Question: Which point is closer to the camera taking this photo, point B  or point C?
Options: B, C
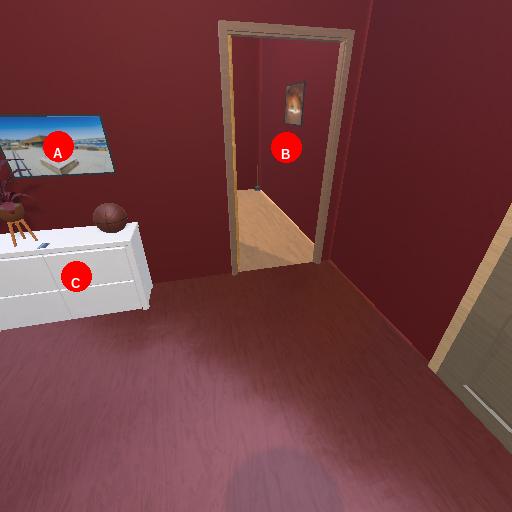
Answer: B